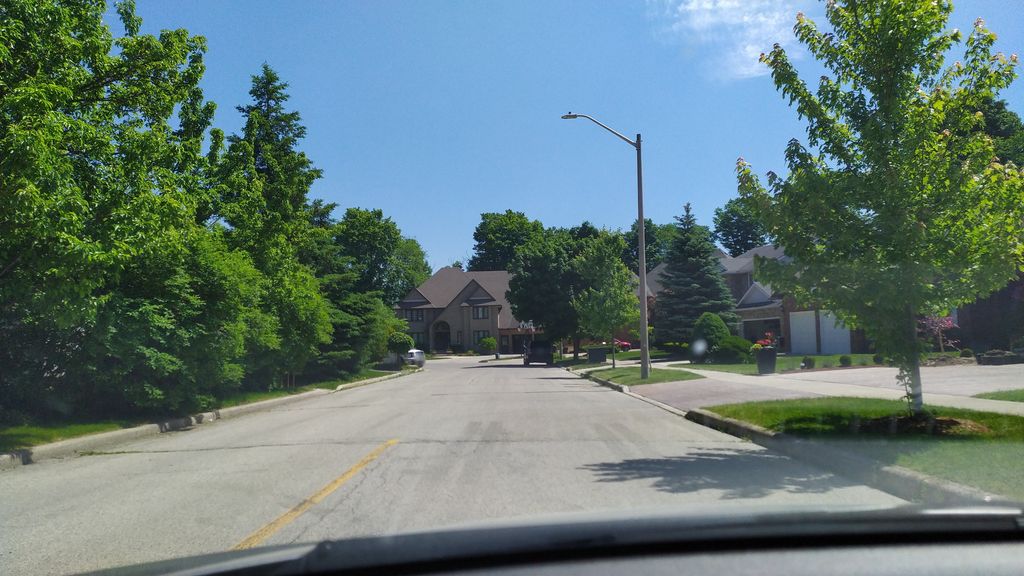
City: kitchener-waterloo